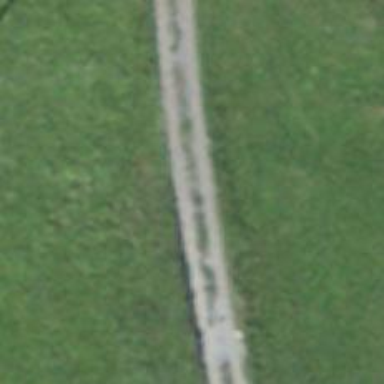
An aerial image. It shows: Gravel track with grade 2 quality.